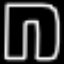
Label: pants